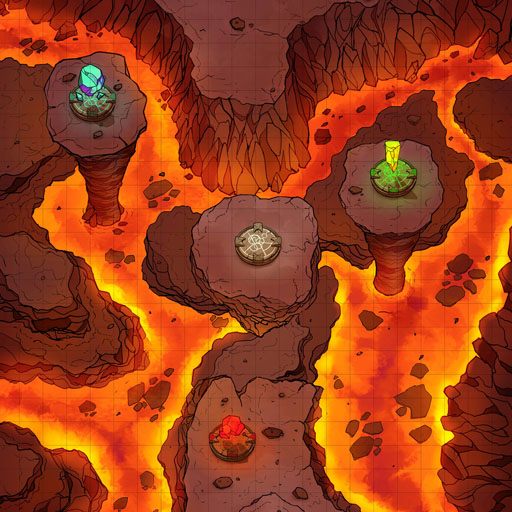
A D&D Grid Map rivers of lava with cliffs and pillars of stone ornate magical runes and pedestals (Lava Pass Map)